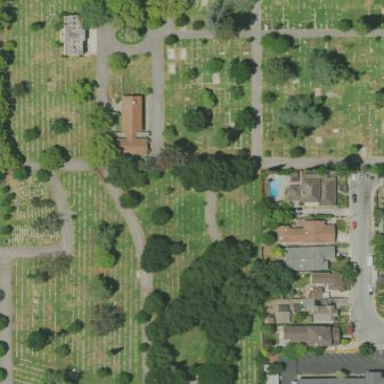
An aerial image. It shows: Cemetery.